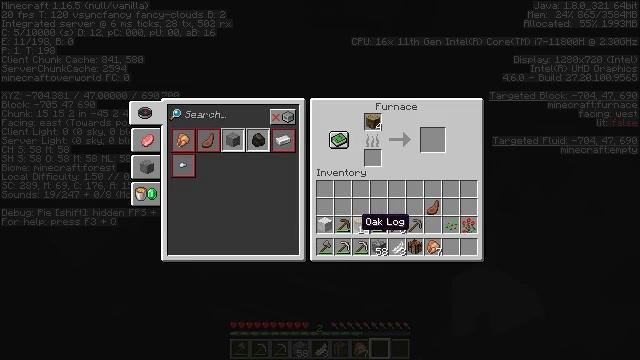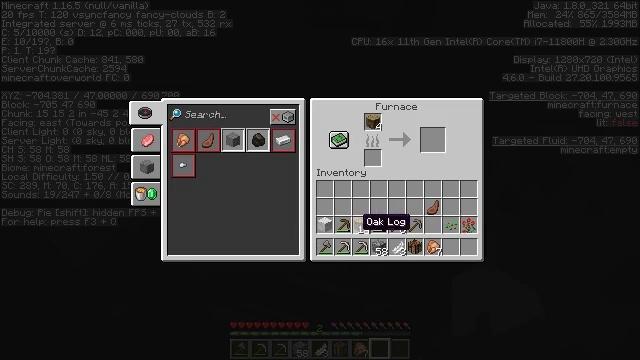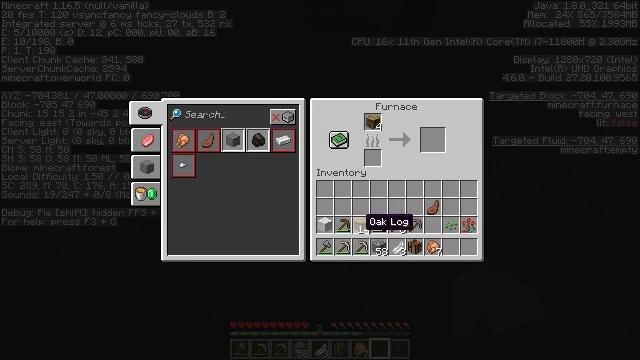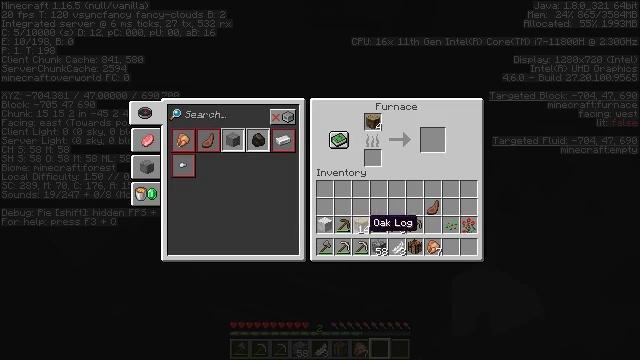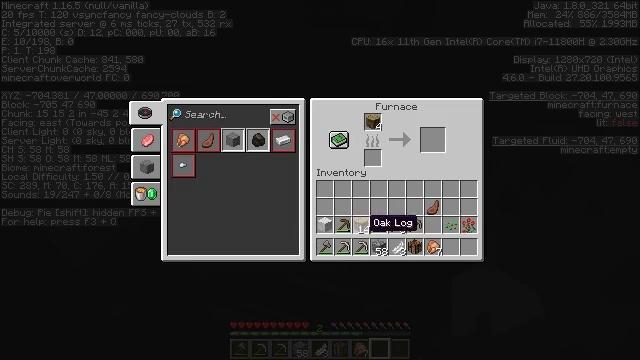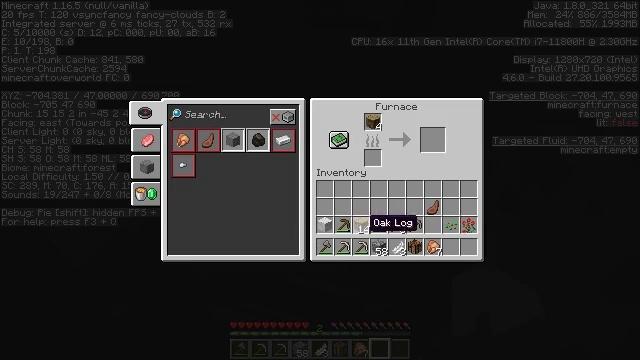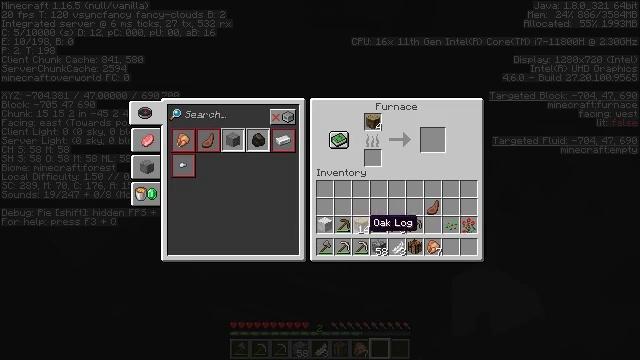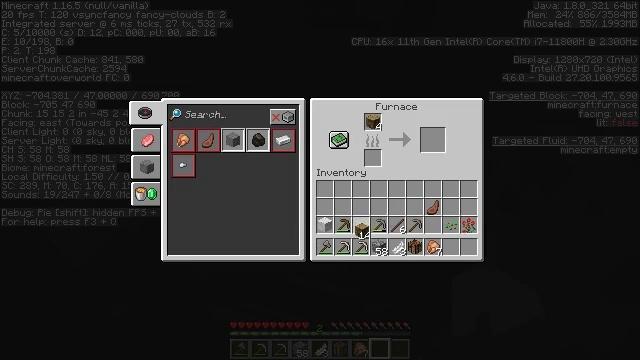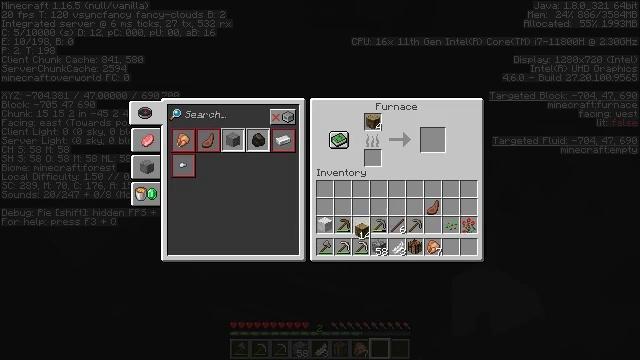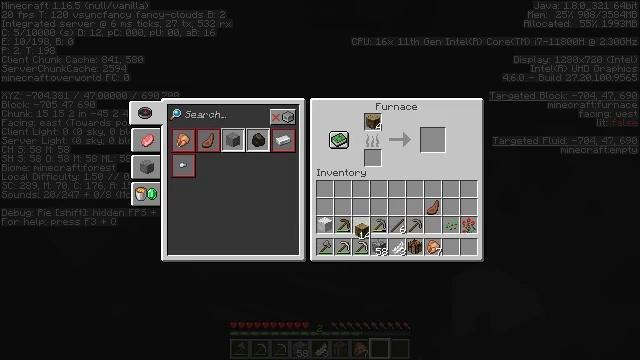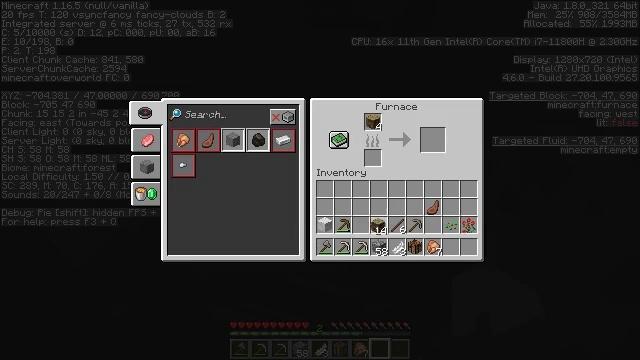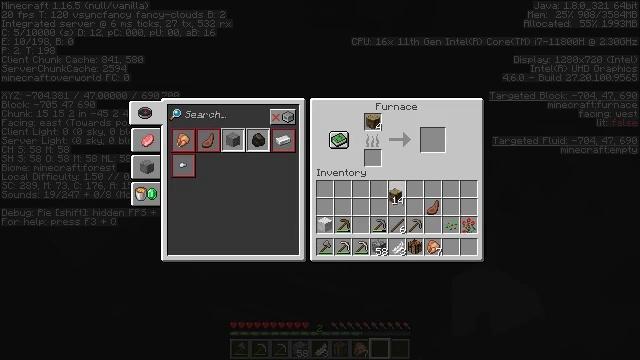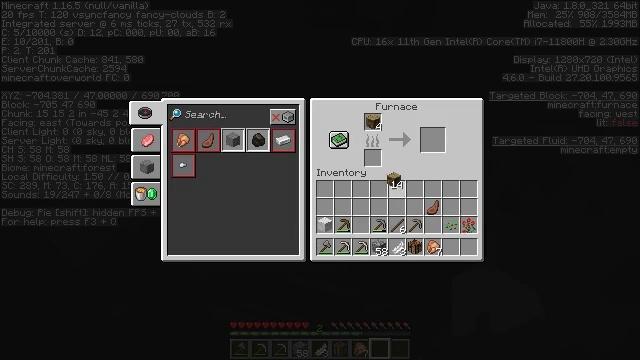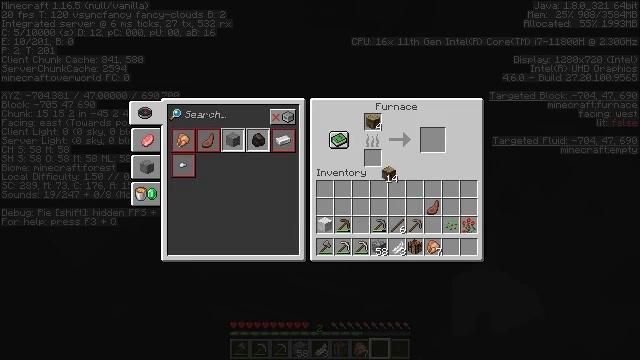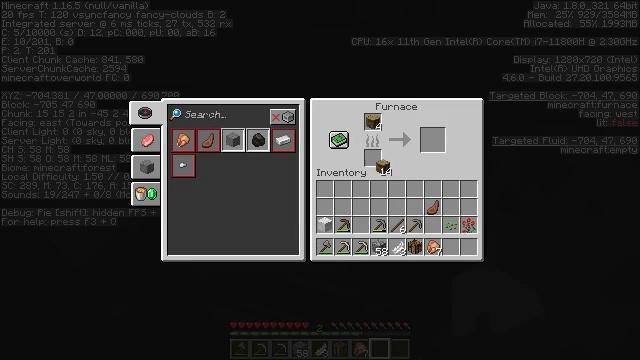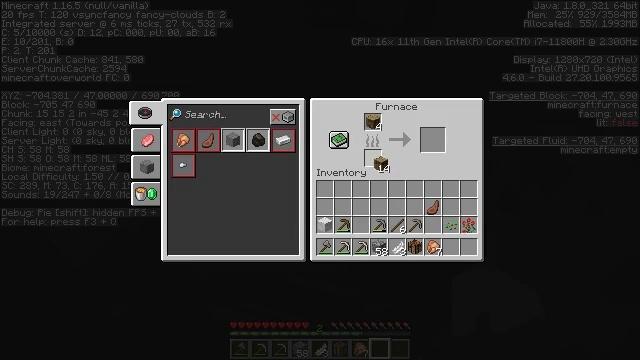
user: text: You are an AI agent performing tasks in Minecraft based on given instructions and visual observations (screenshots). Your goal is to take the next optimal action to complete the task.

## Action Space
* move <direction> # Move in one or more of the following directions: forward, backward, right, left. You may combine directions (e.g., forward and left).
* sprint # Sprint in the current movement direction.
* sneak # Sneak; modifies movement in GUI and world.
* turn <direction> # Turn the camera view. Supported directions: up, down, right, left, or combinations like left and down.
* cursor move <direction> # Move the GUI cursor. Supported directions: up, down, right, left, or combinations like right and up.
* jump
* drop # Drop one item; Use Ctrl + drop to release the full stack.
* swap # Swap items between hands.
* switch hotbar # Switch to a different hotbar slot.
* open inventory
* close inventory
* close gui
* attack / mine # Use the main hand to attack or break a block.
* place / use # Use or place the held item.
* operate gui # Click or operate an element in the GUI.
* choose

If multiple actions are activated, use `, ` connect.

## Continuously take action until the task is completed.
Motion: motion action
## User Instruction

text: Interact with the furnace to get charcoal.
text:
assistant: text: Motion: no_op
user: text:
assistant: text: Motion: no_op
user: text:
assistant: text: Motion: no_op
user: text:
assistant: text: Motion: no_op
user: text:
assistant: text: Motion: no_op
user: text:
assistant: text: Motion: no_op
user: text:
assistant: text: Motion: operate gui
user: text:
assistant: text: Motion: operate gui
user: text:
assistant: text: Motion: no_op
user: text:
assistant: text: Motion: cursor move right
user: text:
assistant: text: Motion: cursor move right and up
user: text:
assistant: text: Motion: cursor move up
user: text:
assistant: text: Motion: no_op
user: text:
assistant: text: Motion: no_op
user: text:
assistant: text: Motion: no_op
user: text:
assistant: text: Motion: no_op
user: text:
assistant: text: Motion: no_op
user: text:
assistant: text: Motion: no_op
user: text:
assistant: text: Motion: operate gui
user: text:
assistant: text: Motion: operate gui
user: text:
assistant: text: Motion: operate gui
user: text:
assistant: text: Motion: no_op
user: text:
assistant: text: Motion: no_op
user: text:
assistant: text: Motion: no_op
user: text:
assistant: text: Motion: no_op
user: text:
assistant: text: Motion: no_op
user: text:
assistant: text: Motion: no_op
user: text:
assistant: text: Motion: no_op
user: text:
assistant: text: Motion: no_op
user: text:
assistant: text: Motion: no_op